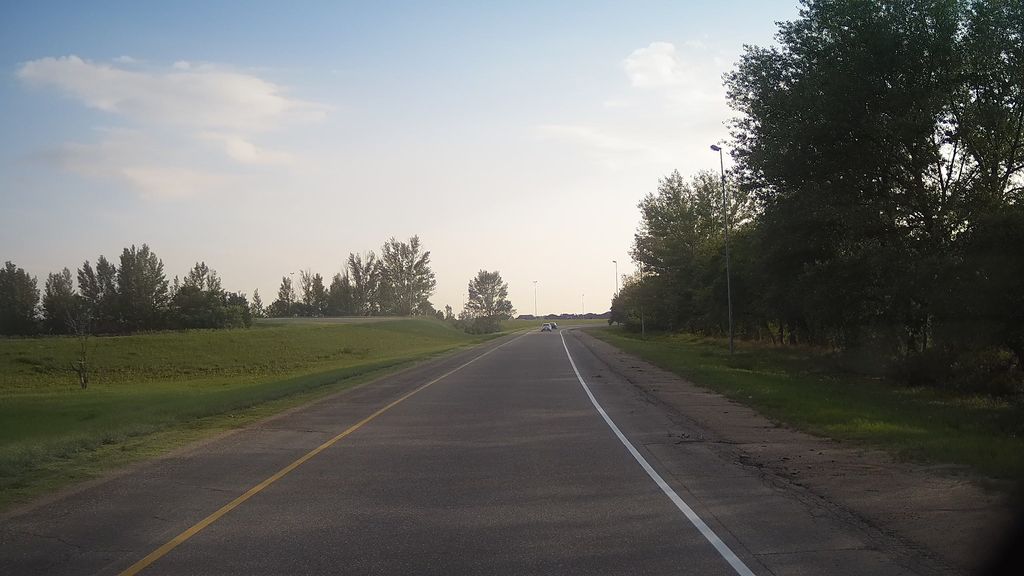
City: saskatoon